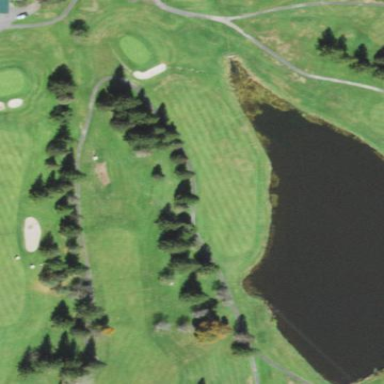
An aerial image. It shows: Scenic golf fairway.